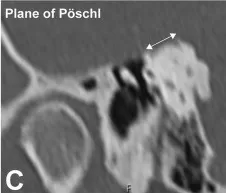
High-resolution temporal bone imaging CT (slice thickness 0.6 mm). Plane of Poschl.
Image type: radiology (ct)